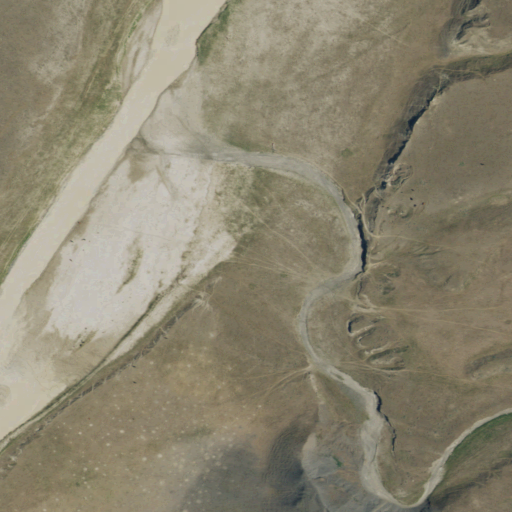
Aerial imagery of valley in South Dakota named Little Corral Draw containing grassland, barren land, open water, shrub, and herbaceous wetlands